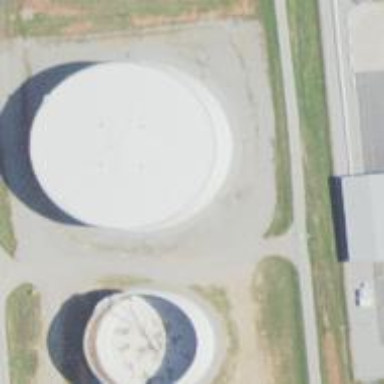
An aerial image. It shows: Storage tank created as man-made structure.